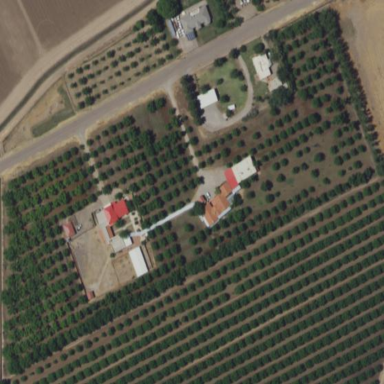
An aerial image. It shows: Orchard.